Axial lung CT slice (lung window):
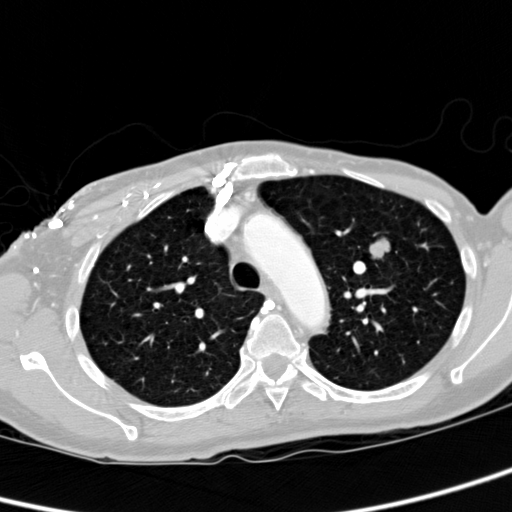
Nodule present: yes
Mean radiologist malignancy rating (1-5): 3.75